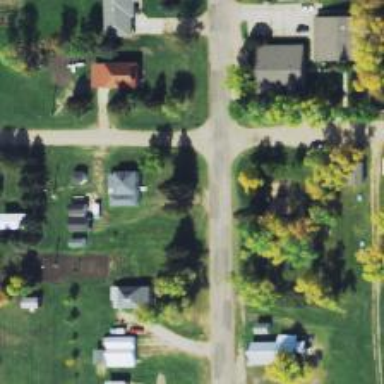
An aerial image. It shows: Residential road.